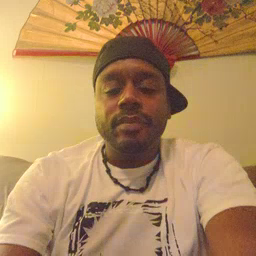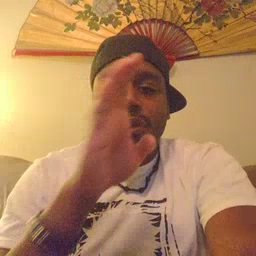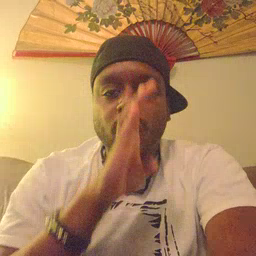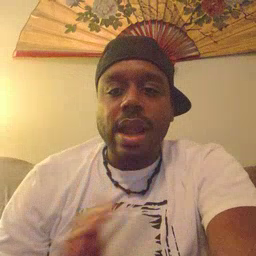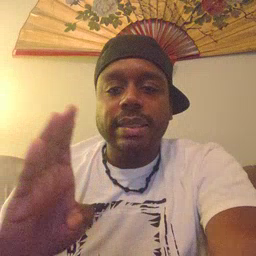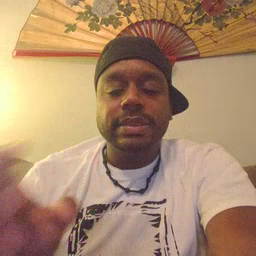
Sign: quiet